RGB frame:
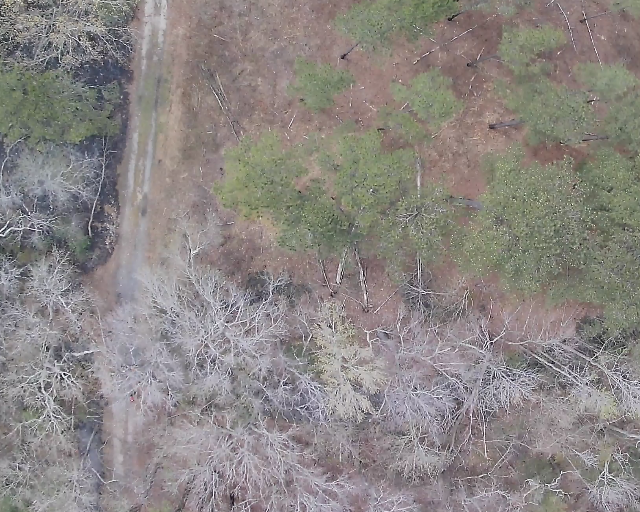
Thermal frame:
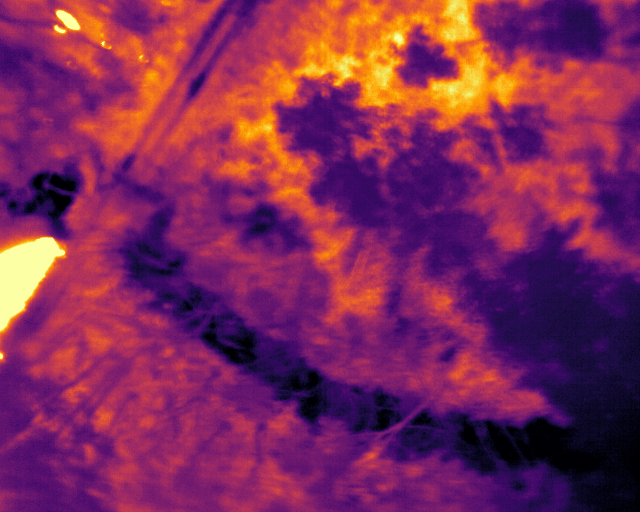
Captured: 2026-02-26 03:06:31
Pixels at or above 80 °C: 1856 (fraction of frame: 0.005664)